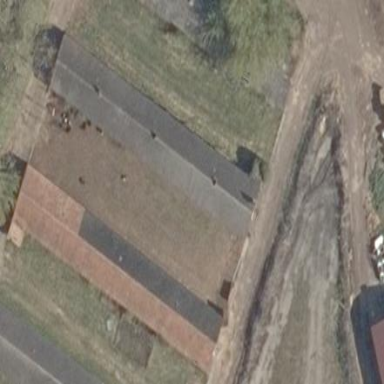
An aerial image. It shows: Gabled roof of grey-colored farm auxiliary building with its roof oriented along the structure.